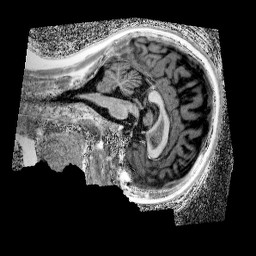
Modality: UNIT1_denoised
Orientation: sagittal
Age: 11
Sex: male
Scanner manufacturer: siemens
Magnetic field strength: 3 T
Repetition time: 4 s
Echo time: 0.00299 s